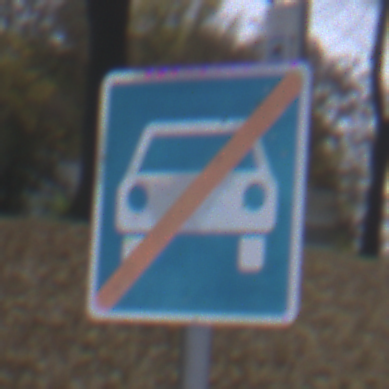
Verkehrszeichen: EndeKraftfahrstrasse
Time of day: MorningAfternoon
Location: Outdoor (Urban)
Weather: Overcast
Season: NotSpecified
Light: Natural